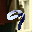
Label: 9